Question: Simple Windows console app:
'''
using System.Diagnostics;
namespace TestConsole
{
class Program
{
static void Main(string[] args)
{
EventLog.WriteEntry("Application", "HELLO!", EventLogEntryType.Error, 22);
}
}
}
'''
When I run this (as a local admin) on Server 2012, it works - except the message is not displayed when I view this event in Server Manager. Why is the message ("HELLO!") not showing up?
EDIT: Screenshot of Server Manager:

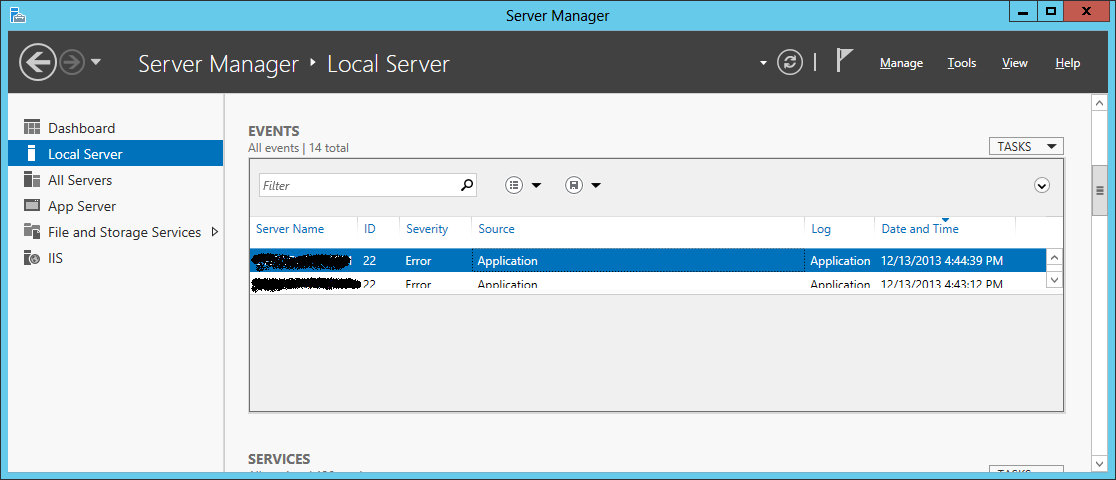
Answer: Figured out the problem - the first arg of 'EventLog' is not which log to write the info to (thought I saw that was the case in some doc), but the name of source of the message which should be shown in the log. For whatever reason, it fails when that source name is "Application". Changing it to something more relevant makes it work.